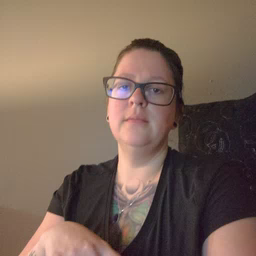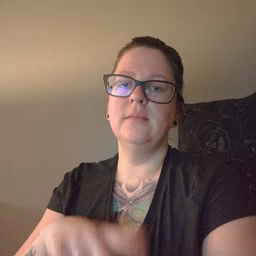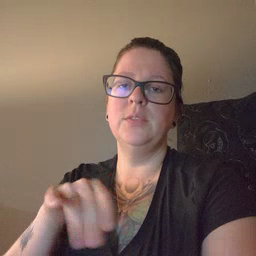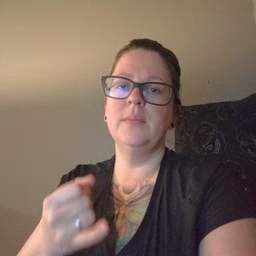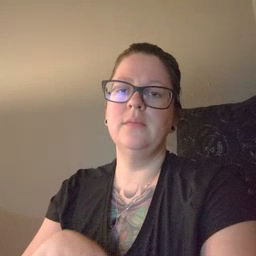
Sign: pajamas